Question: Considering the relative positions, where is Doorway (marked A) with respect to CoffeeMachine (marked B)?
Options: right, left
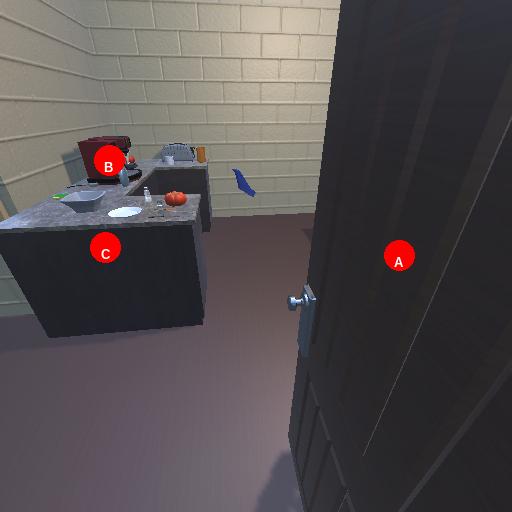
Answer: right